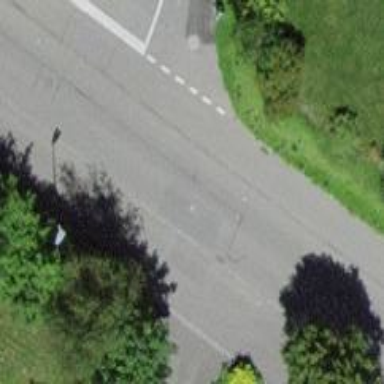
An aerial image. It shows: Tertiary road with asphalt surface.